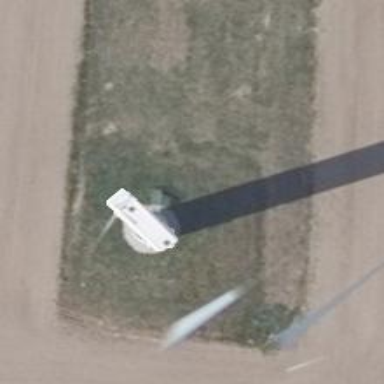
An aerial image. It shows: Wind power generator employing wind turbines.